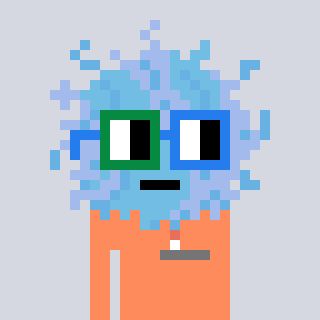
a pixel art character with square green and blue glasses, a lint-shaped head and a peachy-colored body on a cool background